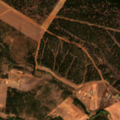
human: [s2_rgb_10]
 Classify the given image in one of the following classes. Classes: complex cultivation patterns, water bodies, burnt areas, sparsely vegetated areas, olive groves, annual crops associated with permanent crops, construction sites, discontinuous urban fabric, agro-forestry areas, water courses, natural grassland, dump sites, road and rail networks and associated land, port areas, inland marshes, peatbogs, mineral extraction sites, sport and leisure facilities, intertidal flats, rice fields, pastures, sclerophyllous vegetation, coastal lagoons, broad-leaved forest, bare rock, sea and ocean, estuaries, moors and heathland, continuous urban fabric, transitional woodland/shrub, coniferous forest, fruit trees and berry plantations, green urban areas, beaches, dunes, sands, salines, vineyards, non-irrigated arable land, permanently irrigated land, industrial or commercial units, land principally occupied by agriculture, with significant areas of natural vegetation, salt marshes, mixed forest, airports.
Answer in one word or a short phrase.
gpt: non-irrigated arable land, transitional woodland/shrub